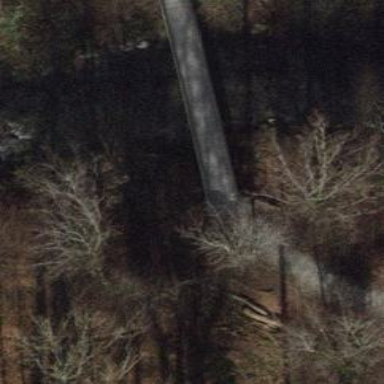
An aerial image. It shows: Path leading to bridge.